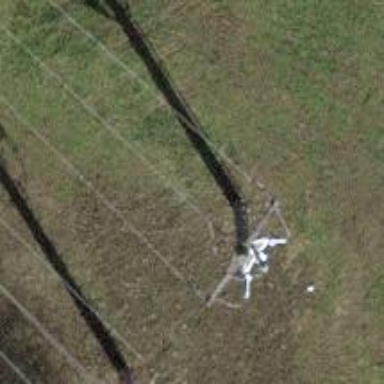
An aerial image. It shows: Power pole.